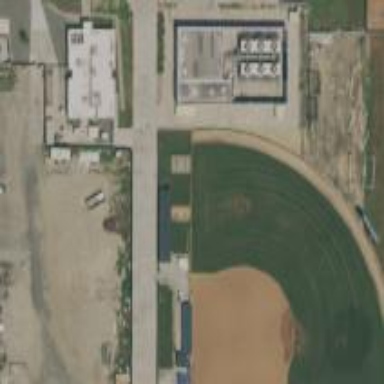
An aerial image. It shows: Softball pitch for baseball enthusiasts.